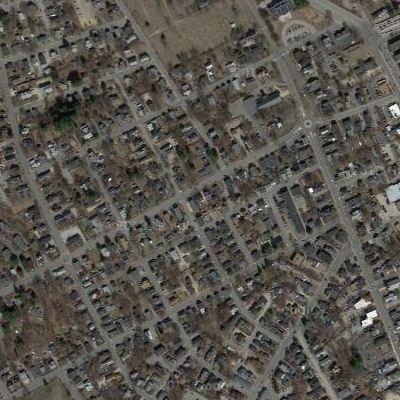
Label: Resident